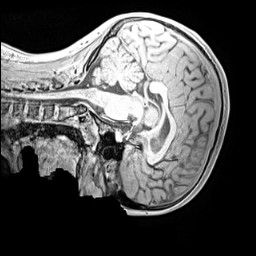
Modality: MP2RAGE
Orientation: sagittal
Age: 12
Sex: female
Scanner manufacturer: siemens
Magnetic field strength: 3 T
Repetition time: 4 s
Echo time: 0.00299 s